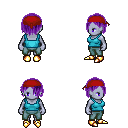
a pixel art fantasy rpg character, female body template, dark elf, purple skin, teal pirate shirt, teal pants, purple bangs hairstyle, red bandana, gold boots, four views (front, back, left, right), 2x2 character sprite sheet, small pixel art, hard edges, no anti-aliasing